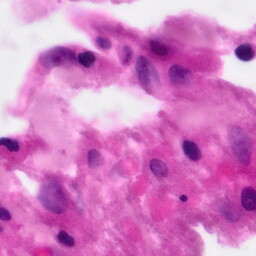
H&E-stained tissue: Pancreatic